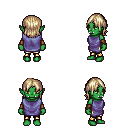
a pixel art fantasy rpg character, female body template, orc, green skin, chain tabard jacket, gold greaves, white blonde long bangs hairstyle, leather bracers, four views (front, back, left, right), 2x2 character sprite sheet, small pixel art, hard edges, no anti-aliasing